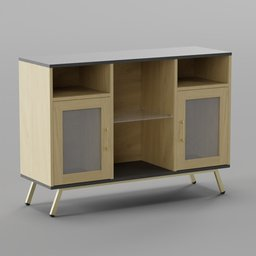
Label: furniture